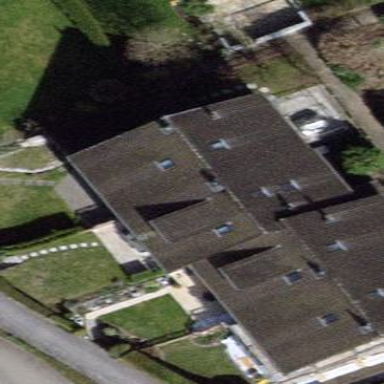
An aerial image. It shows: Terrace building.